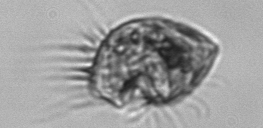
Label: Strombidium_morphotype1